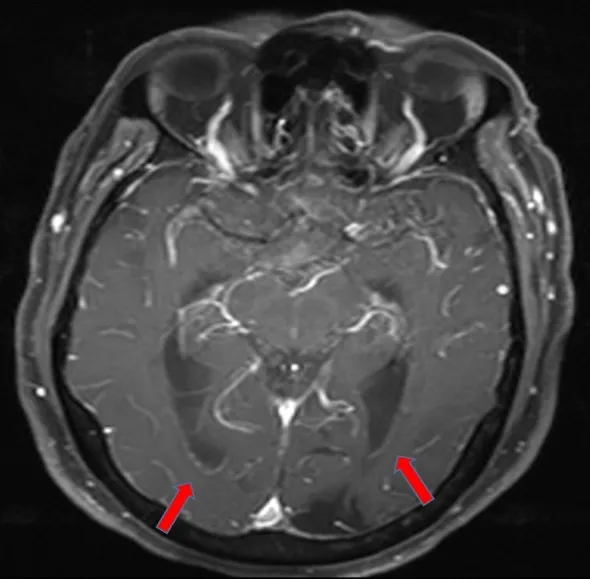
Post-gadolinium T1 image showing subtle ventricular ependymal enhancement (arrow) in occipital horns.
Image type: radiology (mri)